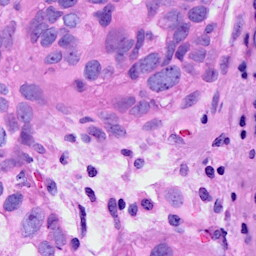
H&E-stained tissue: Breast